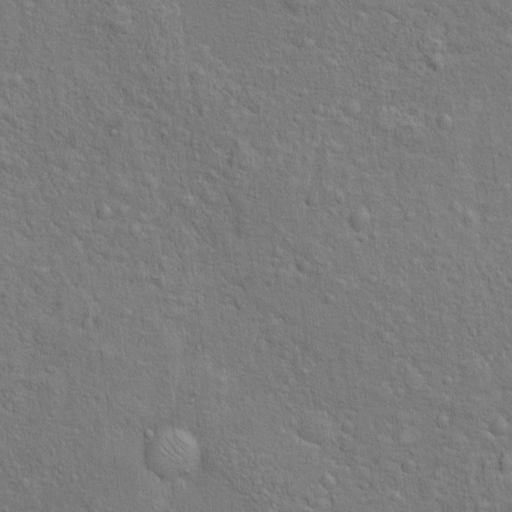
Classes present: Background